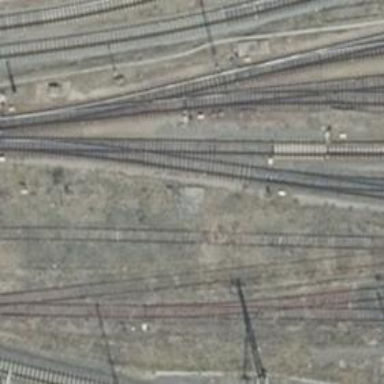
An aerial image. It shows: Disused railway yard.